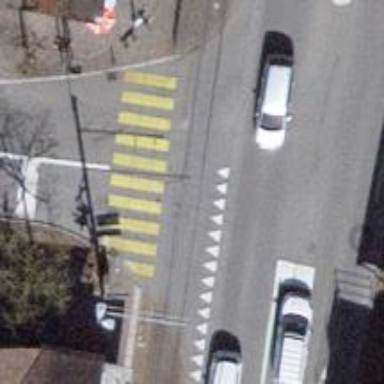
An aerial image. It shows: Zebra crossing on the road.